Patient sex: F
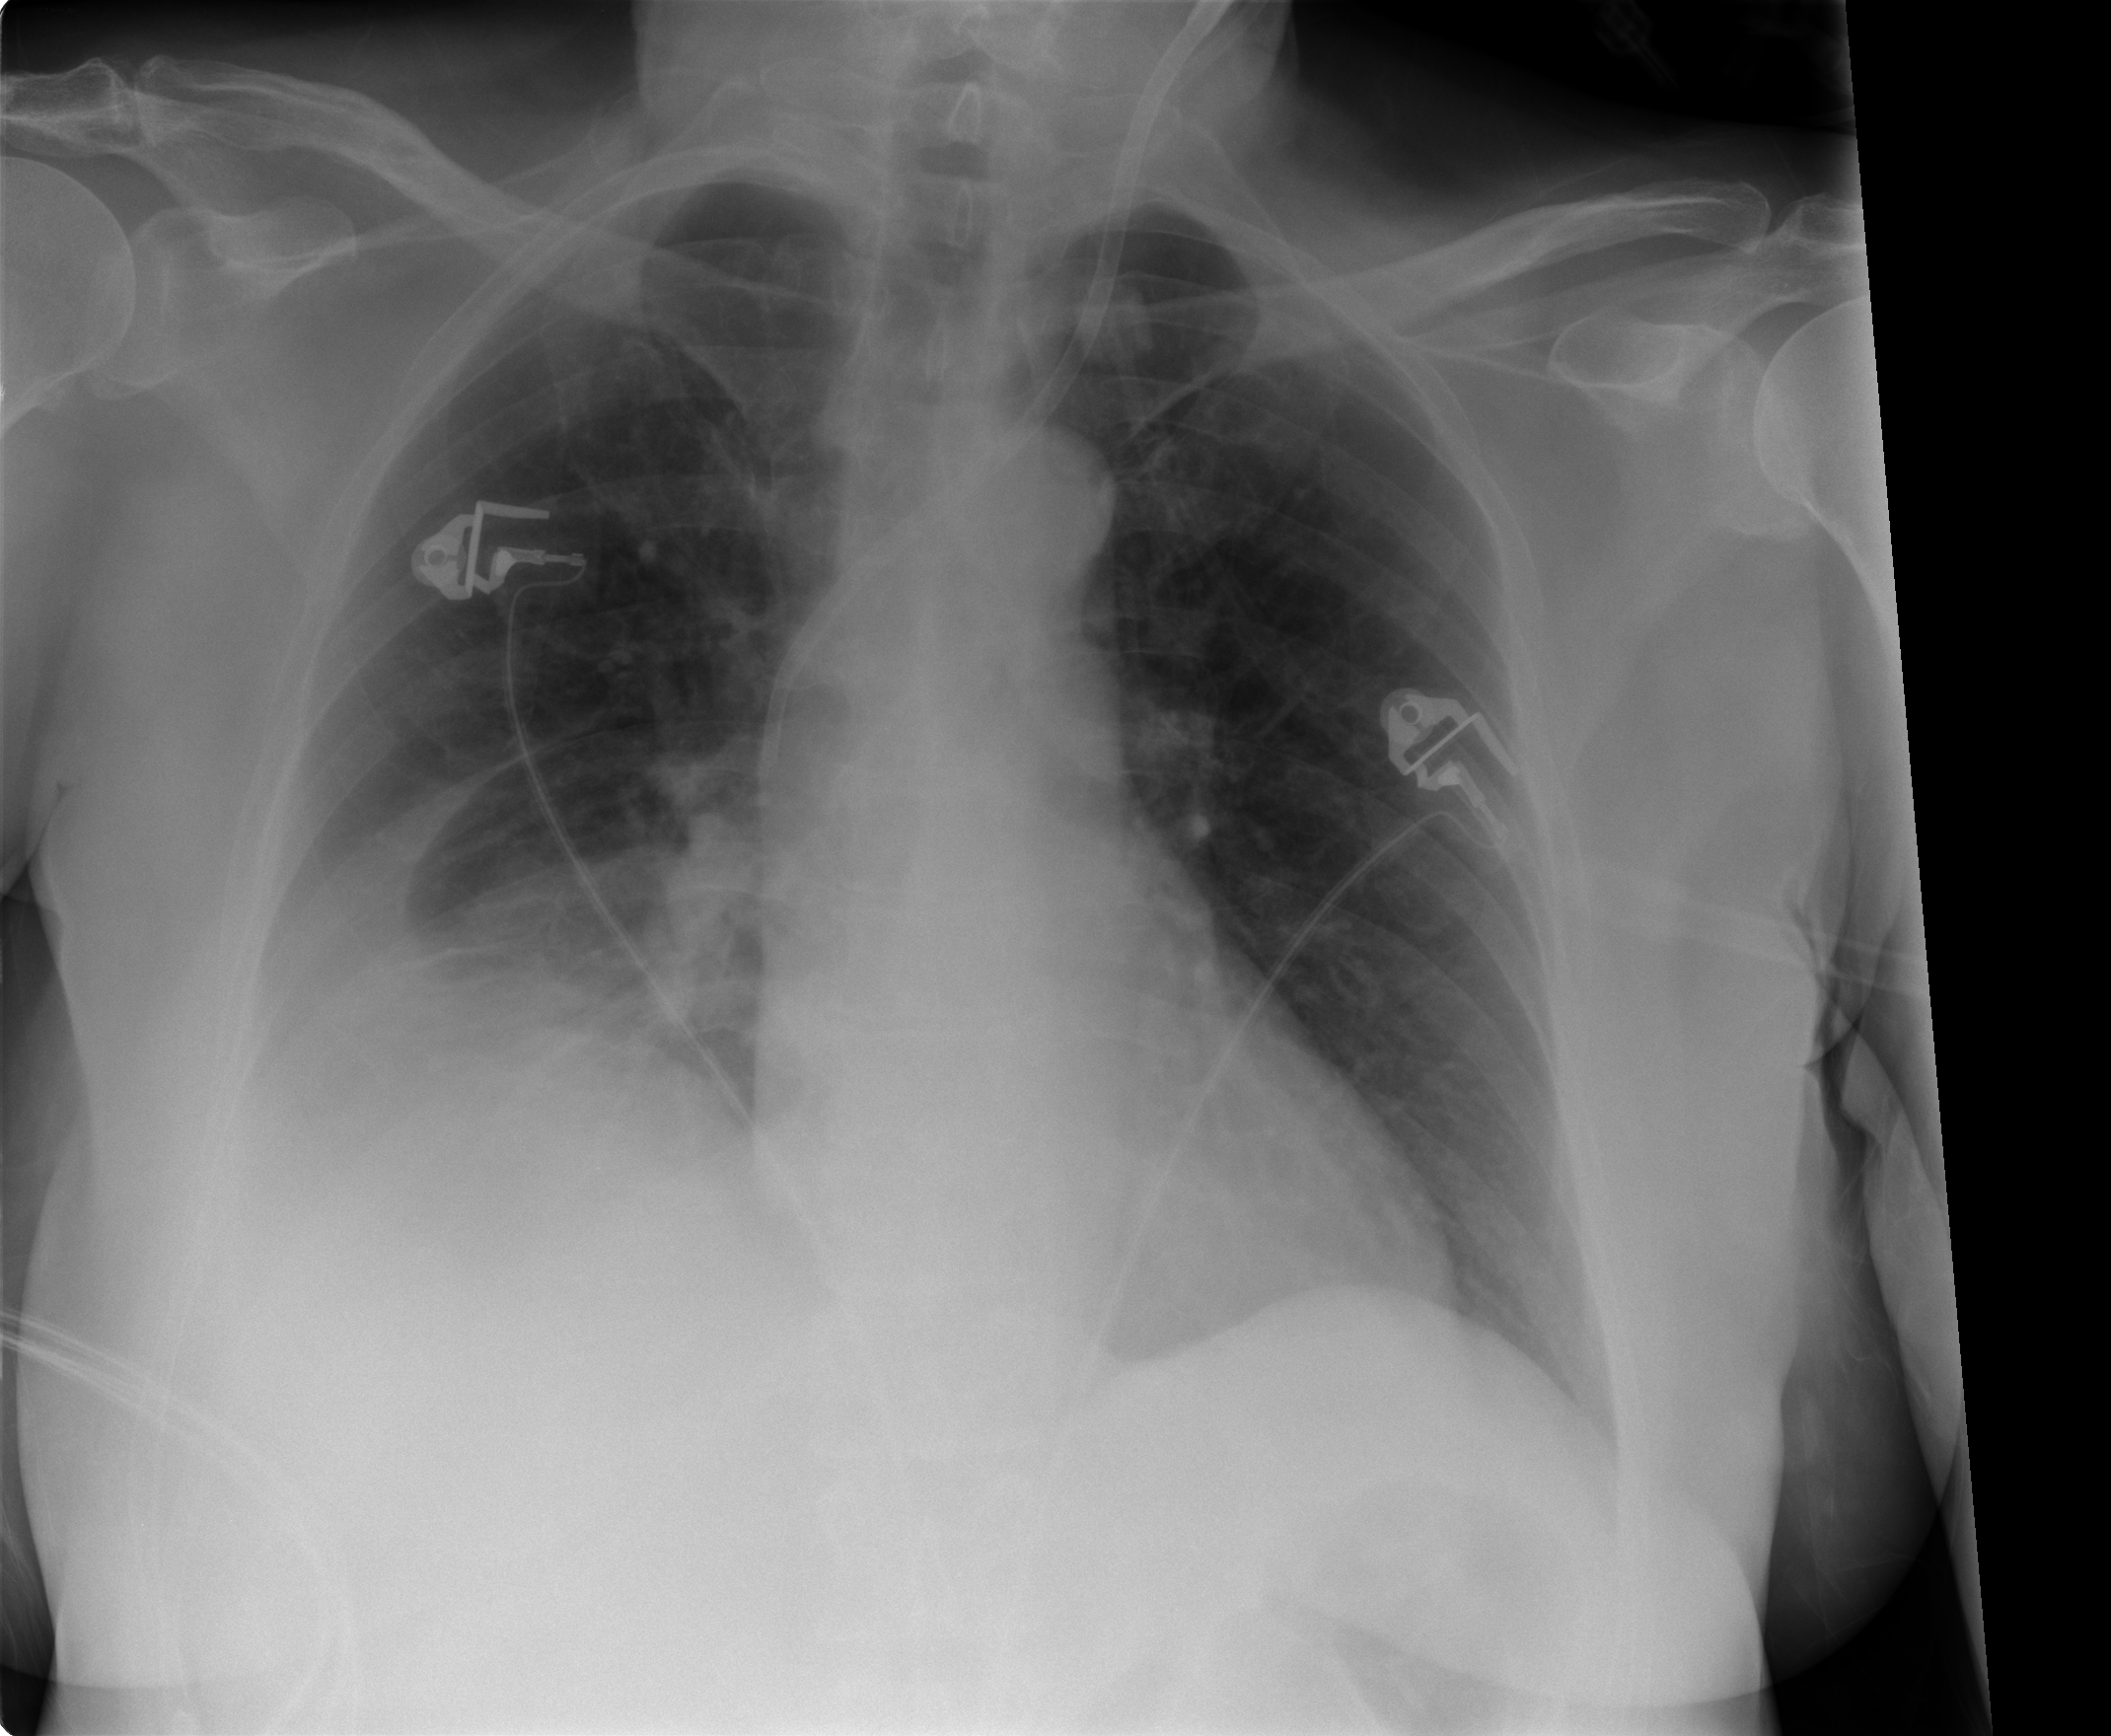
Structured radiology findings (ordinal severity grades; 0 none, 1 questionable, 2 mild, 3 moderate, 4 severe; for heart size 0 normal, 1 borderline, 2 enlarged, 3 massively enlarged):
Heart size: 0
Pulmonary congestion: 0
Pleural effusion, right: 2
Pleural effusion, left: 0
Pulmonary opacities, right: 0
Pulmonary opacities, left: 0
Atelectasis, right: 2
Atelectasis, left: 0